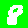
Digit: 8